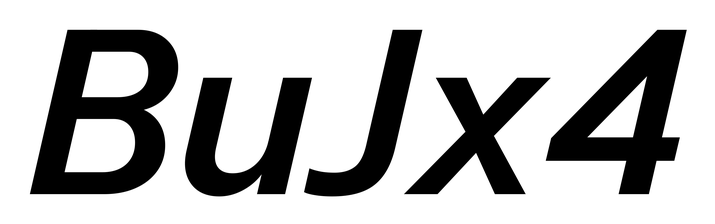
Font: InstrumentSans-Italic_SemiBold_Italic